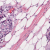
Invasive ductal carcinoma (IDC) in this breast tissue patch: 1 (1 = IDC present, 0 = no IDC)